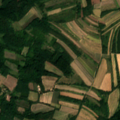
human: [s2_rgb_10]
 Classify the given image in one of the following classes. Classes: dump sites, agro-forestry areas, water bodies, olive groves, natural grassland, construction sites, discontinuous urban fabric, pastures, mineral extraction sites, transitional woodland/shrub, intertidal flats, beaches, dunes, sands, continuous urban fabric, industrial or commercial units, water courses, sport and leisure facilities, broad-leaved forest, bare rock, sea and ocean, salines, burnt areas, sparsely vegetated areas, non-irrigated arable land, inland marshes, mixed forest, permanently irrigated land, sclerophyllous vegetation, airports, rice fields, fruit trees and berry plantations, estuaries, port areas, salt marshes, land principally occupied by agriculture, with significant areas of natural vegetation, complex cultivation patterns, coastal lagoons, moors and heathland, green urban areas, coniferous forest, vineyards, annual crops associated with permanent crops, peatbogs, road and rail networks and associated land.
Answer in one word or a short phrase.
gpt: non-irrigated arable land, complex cultivation patterns, land principally occupied by agriculture, with significant areas of natural vegetation, broad-leaved forest, transitional woodland/shrub